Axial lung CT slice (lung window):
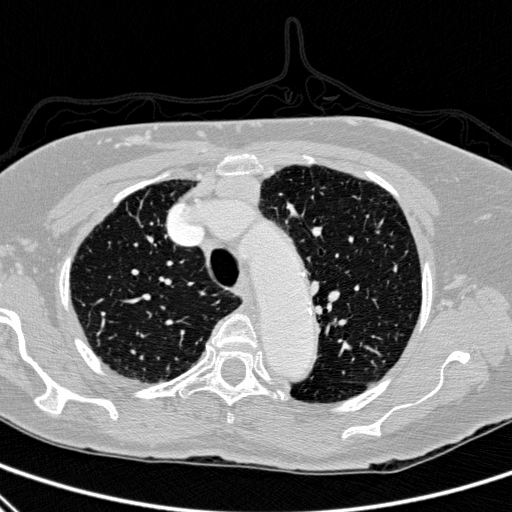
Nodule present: no